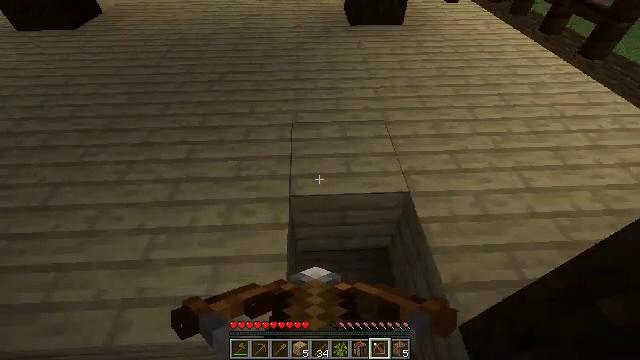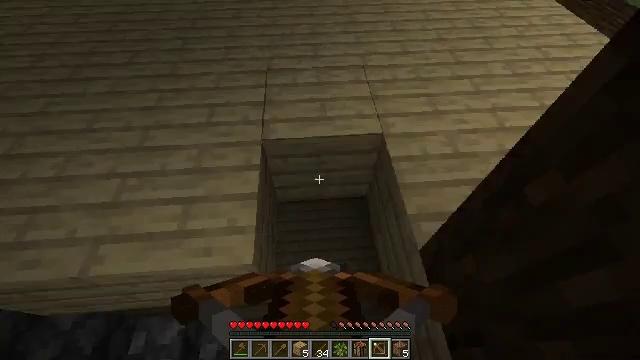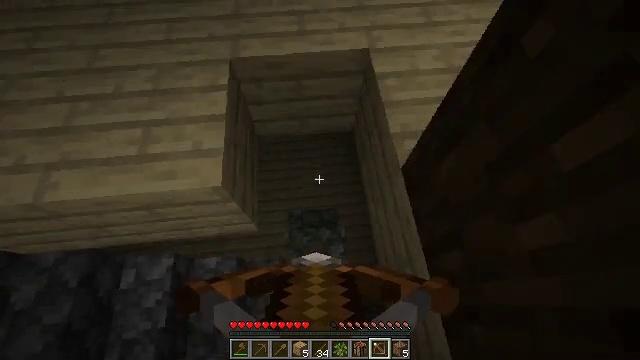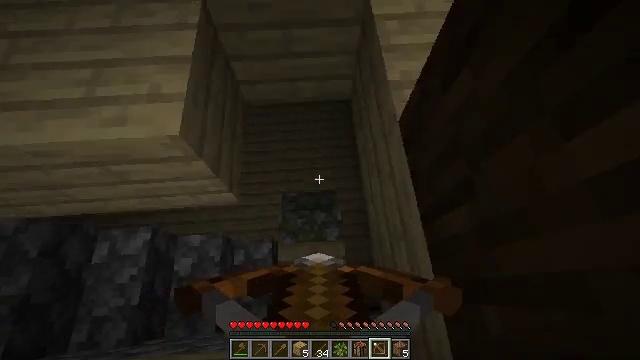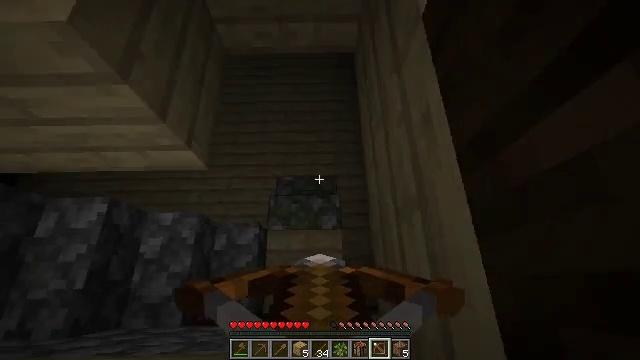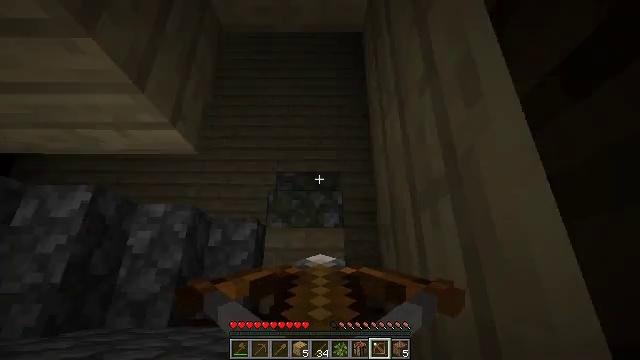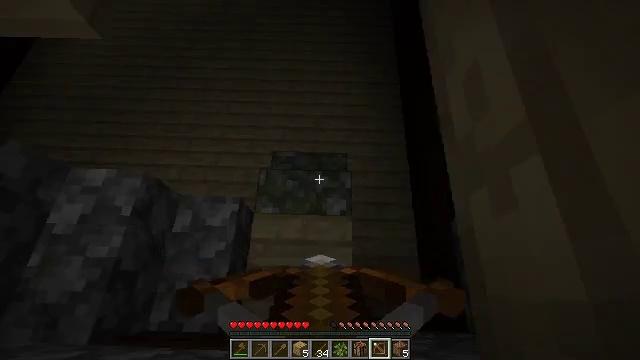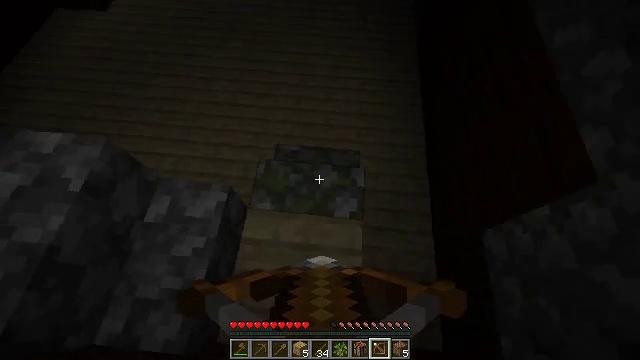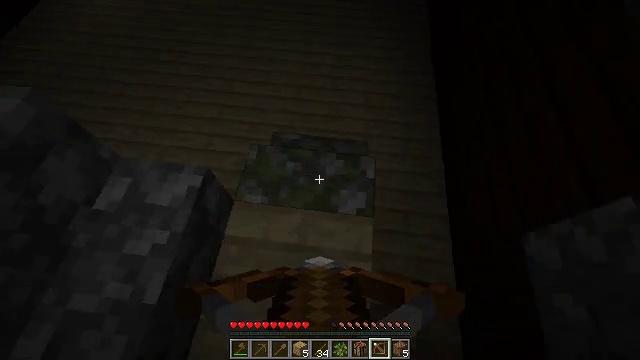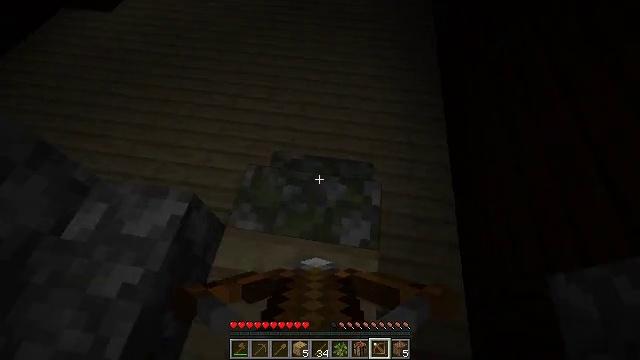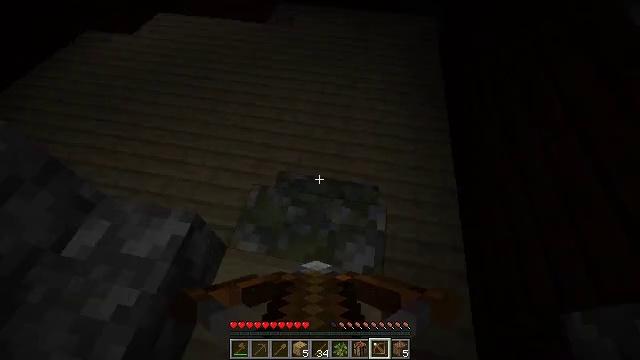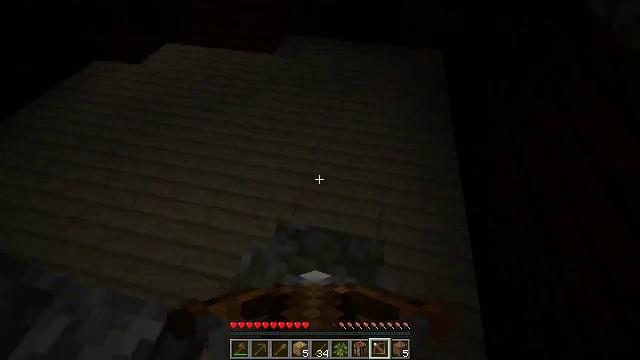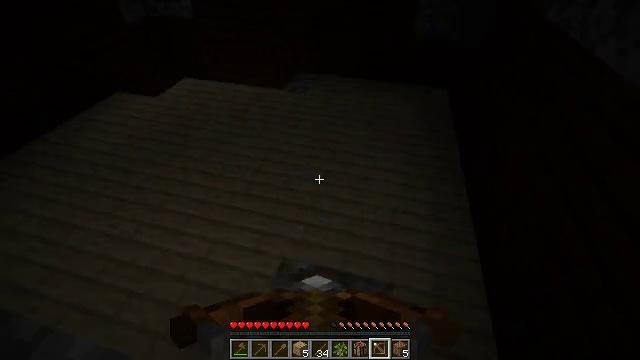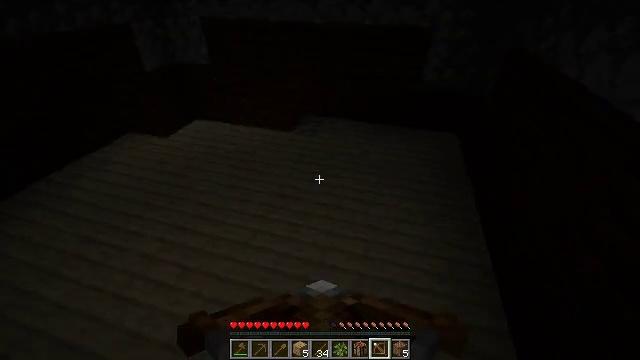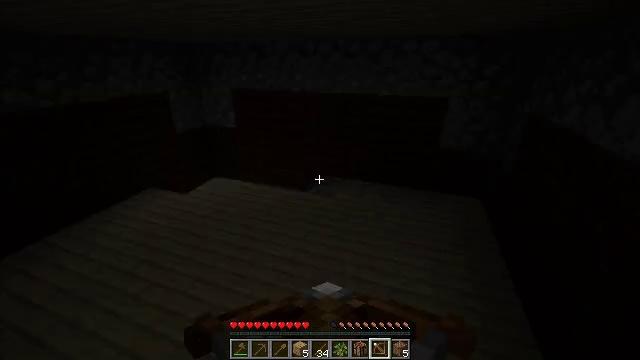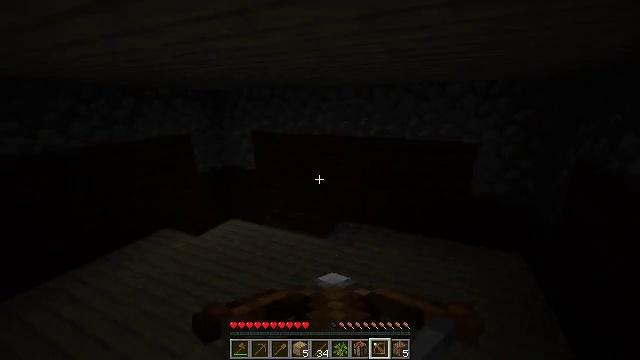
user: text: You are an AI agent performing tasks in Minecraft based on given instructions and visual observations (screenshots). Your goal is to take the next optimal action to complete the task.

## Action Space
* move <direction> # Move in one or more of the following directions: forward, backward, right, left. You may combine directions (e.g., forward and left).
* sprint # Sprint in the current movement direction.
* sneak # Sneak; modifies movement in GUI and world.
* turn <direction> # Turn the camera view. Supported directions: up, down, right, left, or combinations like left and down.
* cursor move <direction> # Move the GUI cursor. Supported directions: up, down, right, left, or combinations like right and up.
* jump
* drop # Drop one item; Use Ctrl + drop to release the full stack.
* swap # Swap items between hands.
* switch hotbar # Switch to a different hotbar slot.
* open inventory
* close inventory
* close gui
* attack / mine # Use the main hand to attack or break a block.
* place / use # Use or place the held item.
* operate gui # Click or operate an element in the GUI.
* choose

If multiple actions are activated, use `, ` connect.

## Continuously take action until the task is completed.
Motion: motion action
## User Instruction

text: Mine the grass in the plains.
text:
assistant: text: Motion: move back and move right, turn right and down
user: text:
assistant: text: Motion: move back and move right, turn right and down
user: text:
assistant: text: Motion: move right, turn left and down
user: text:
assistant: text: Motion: move right, turn left and down
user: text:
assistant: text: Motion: move right, turn left
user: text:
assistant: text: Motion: move forward and move right, turn left
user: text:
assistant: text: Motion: move forward, turn left and up
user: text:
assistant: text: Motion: move forward, turn left and up
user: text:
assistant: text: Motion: move forward, turn left and up
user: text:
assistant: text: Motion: move forward, turn left and up
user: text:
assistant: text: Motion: move forward, turn left and up
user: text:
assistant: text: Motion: move forward, turn left and up
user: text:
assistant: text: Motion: move forward, turn left and up
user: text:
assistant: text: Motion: move forward, turn left and up
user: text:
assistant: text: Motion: move forward, turn left and up
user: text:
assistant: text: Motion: move forward, turn left and up
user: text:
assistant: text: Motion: turn left
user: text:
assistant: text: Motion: turn left
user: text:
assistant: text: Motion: turn left
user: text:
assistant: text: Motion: turn left
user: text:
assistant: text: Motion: turn left
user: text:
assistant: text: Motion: turn left
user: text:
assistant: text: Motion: turn left and down
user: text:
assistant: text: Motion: move right, turn left and down
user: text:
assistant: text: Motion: move forward and move right
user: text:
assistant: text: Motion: move forward and move right
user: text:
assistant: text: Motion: move forward and move right, turn left
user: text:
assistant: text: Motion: move forward and move right
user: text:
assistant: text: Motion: move forward and move right
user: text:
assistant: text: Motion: move forward and move right